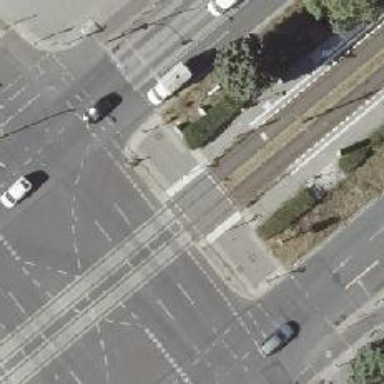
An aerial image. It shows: Tram crossing with traffic signals.